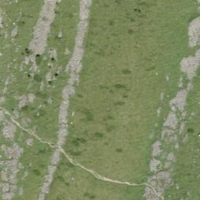
EUNIS habitat code: 23
Species observed at this site:
Lotus corniculatus